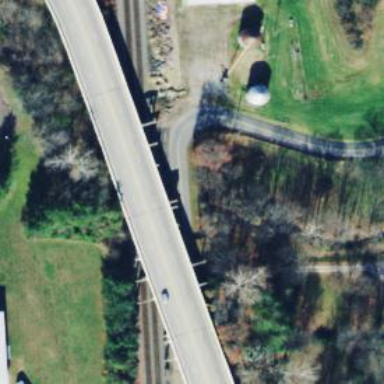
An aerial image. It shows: Bridge crossing over expressway trunk road.